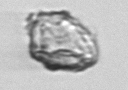
Label: detritus_transparent